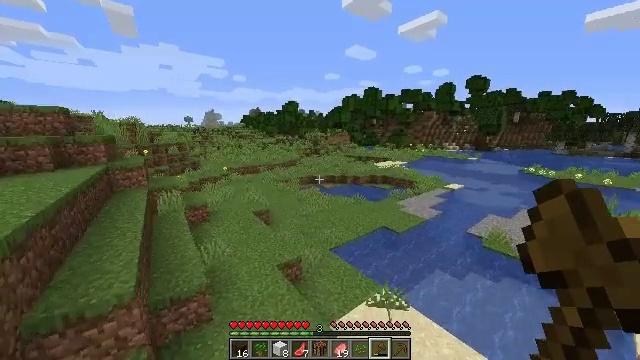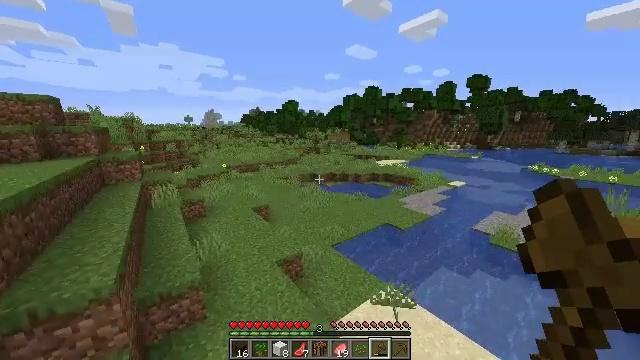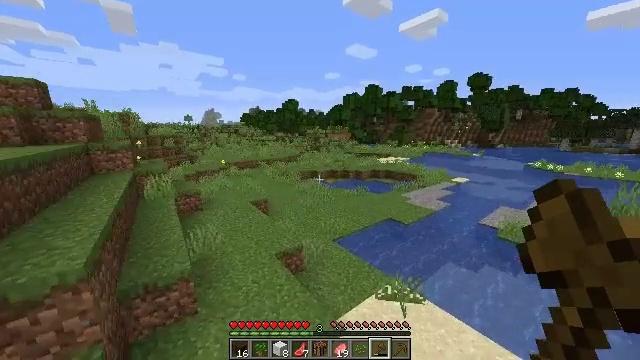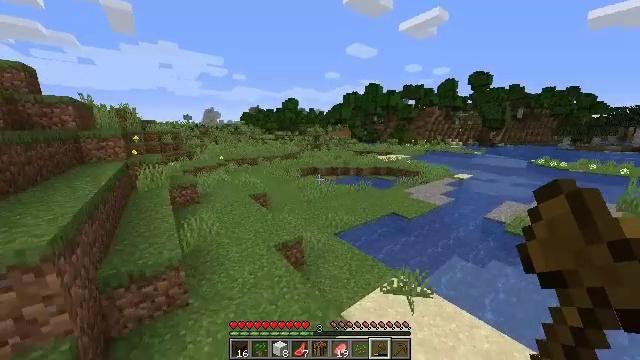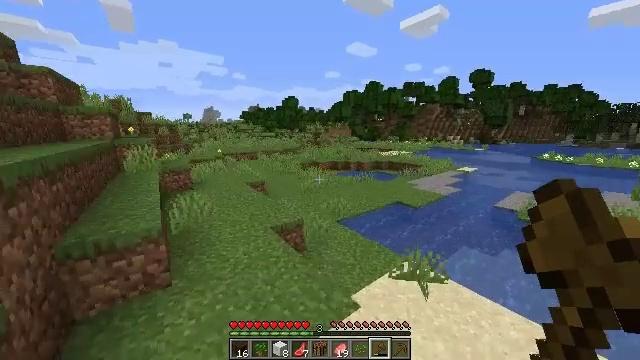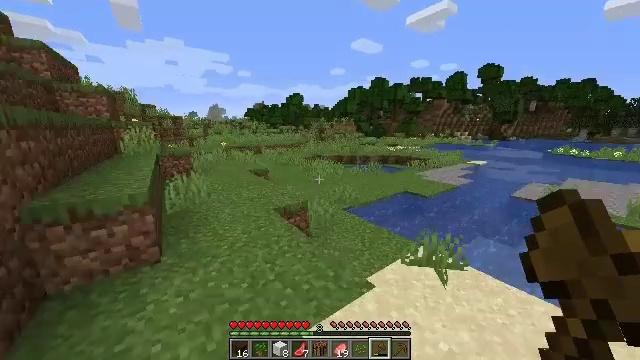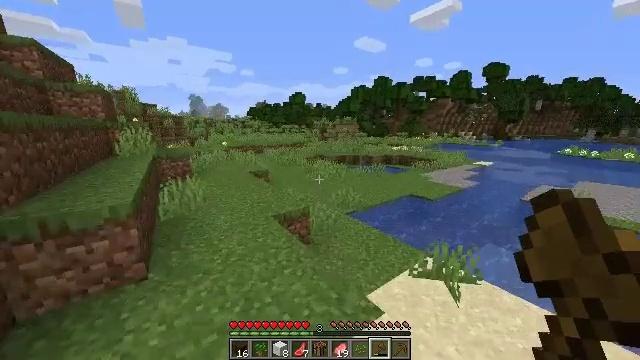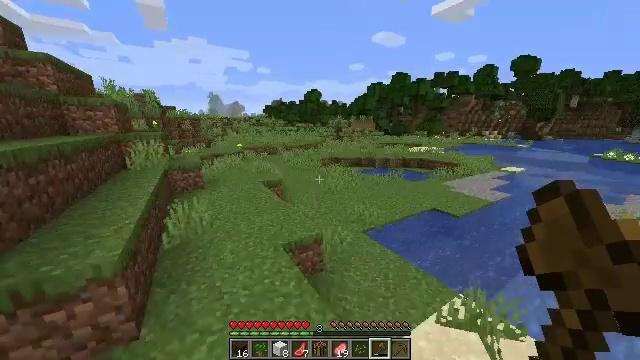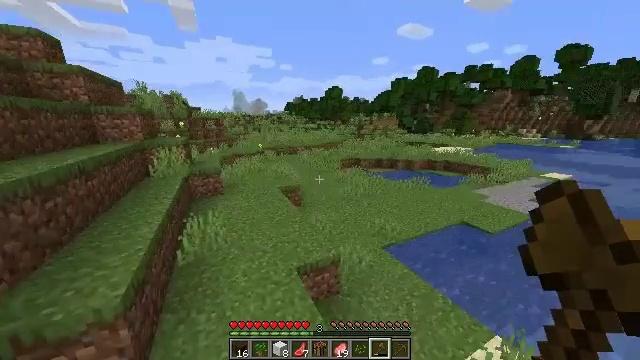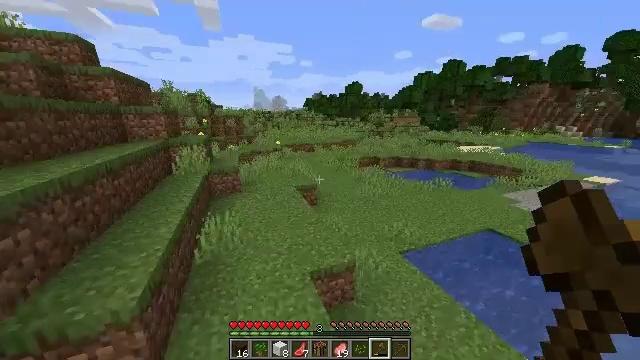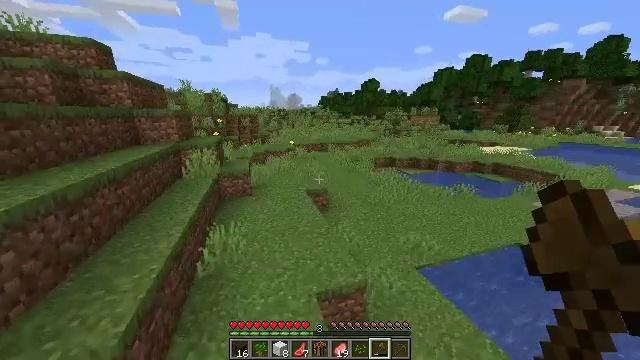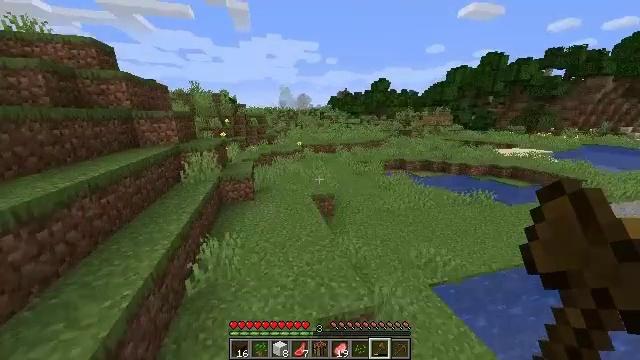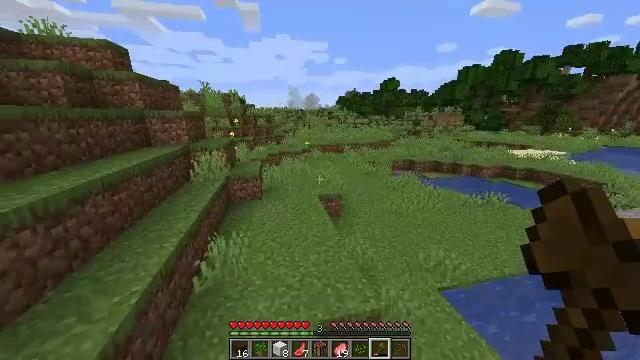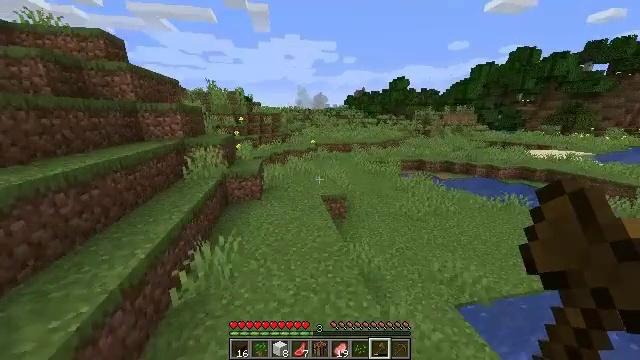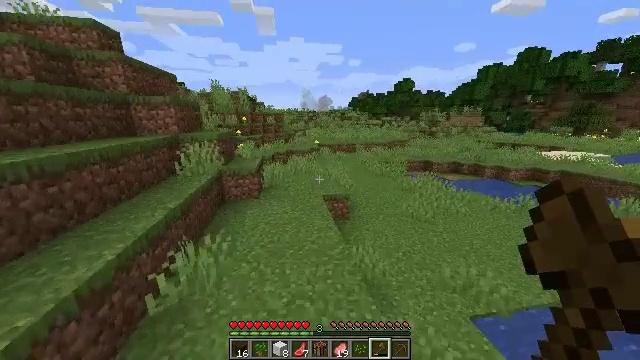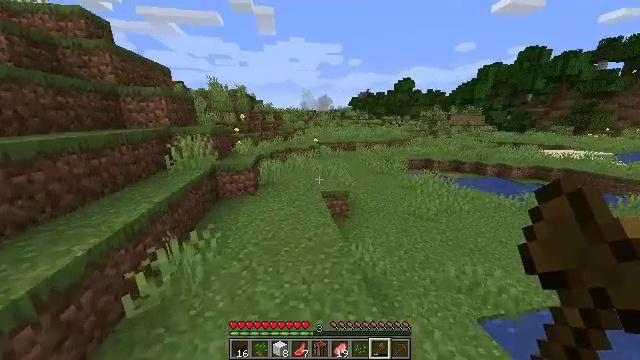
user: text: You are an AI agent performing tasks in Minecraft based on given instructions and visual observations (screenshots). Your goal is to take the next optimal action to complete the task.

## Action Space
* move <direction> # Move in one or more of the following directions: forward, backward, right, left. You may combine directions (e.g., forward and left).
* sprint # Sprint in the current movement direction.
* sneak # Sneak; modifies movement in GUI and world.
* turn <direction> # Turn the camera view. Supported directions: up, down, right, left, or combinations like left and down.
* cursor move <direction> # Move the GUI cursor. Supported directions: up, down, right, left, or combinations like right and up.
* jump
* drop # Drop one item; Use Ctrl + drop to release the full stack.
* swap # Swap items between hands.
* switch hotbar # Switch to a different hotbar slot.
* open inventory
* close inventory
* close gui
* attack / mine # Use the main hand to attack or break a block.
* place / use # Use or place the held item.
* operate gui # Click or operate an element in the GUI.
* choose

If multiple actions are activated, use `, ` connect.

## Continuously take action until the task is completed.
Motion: motion action
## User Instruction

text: Break the tall rose bush.
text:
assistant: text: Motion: move forward, jump
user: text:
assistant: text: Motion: move forward, jump
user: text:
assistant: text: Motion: move forward, jump
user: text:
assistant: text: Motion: move forward, jump
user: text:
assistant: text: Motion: move forward, turn left, jump
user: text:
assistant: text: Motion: move forward, jump
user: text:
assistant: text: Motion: move forward, turn left, jump
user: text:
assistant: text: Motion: move forward, turn left, jump
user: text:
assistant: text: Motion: move forward, turn left, jump
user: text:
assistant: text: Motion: move forward, turn left, jump
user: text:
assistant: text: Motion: move forward, turn left, jump
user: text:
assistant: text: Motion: move forward, turn left, jump
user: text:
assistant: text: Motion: move forward, turn left, jump
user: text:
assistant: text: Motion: move forward, turn left, jump
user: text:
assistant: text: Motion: move forward, jump
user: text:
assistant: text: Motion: move forward and move left, jump
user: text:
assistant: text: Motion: move forward and move left, jump
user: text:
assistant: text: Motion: move forward and move left, jump
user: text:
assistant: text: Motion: move forward and move left, jump
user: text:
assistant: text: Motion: move forward and move left, jump
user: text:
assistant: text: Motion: move forward and move left, jump
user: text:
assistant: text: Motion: move forward, jump
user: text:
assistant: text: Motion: move forward, jump
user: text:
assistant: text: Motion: move forward, jump
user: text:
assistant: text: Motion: move forward, jump
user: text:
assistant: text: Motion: move forward, turn right and up, jump
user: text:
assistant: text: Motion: move forward, turn right and up, jump
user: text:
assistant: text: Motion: move forward, jump
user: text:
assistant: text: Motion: move forward, sprint, jump
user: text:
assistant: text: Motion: move forward, sprint, jump